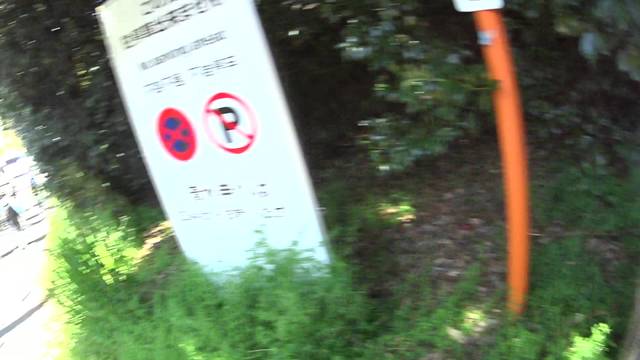
Region: Japan
Coordinates: 34.99, 135.787